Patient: sex M, age 29
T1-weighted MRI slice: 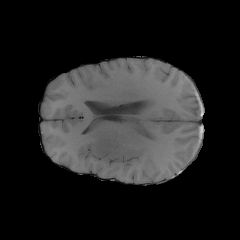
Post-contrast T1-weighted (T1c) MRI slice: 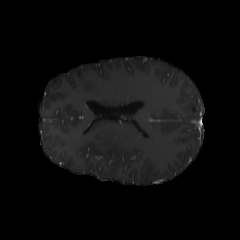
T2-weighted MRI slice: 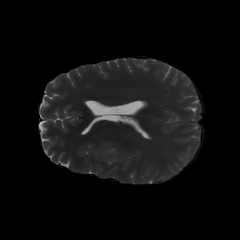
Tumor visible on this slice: yes
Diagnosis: Astrocytoma, IDH-mutant
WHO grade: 4